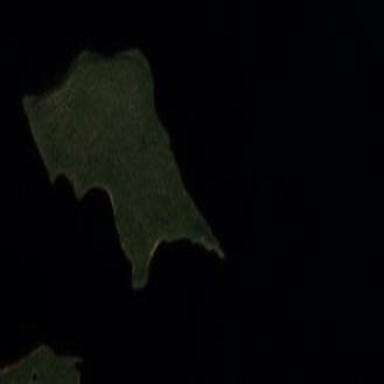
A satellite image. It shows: Island covered with dense forest.